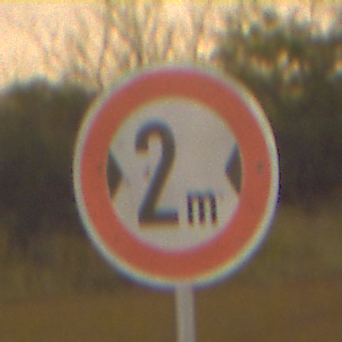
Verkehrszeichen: TatsaechlicheBreite2
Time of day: Night
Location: Outdoor (Nature)
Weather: Clear
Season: NotSpecified
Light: Natural